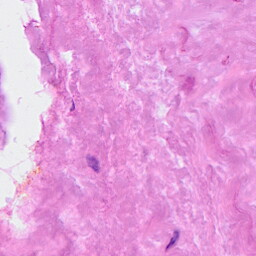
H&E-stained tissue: Breast